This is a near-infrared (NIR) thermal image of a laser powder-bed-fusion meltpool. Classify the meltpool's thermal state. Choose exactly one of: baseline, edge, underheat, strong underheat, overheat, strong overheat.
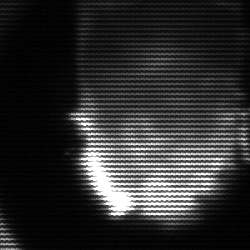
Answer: baseline